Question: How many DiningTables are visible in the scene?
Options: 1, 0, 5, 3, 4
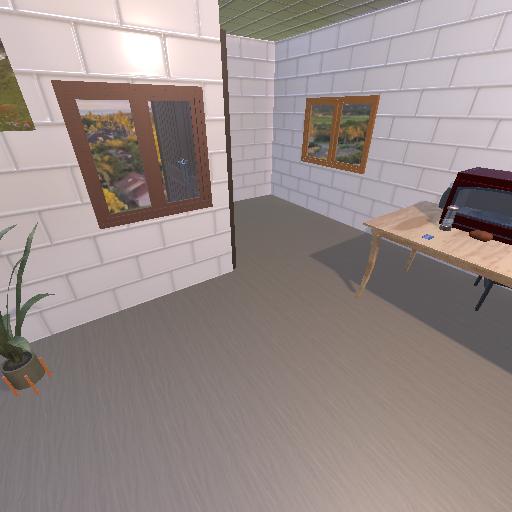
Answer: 1